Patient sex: F
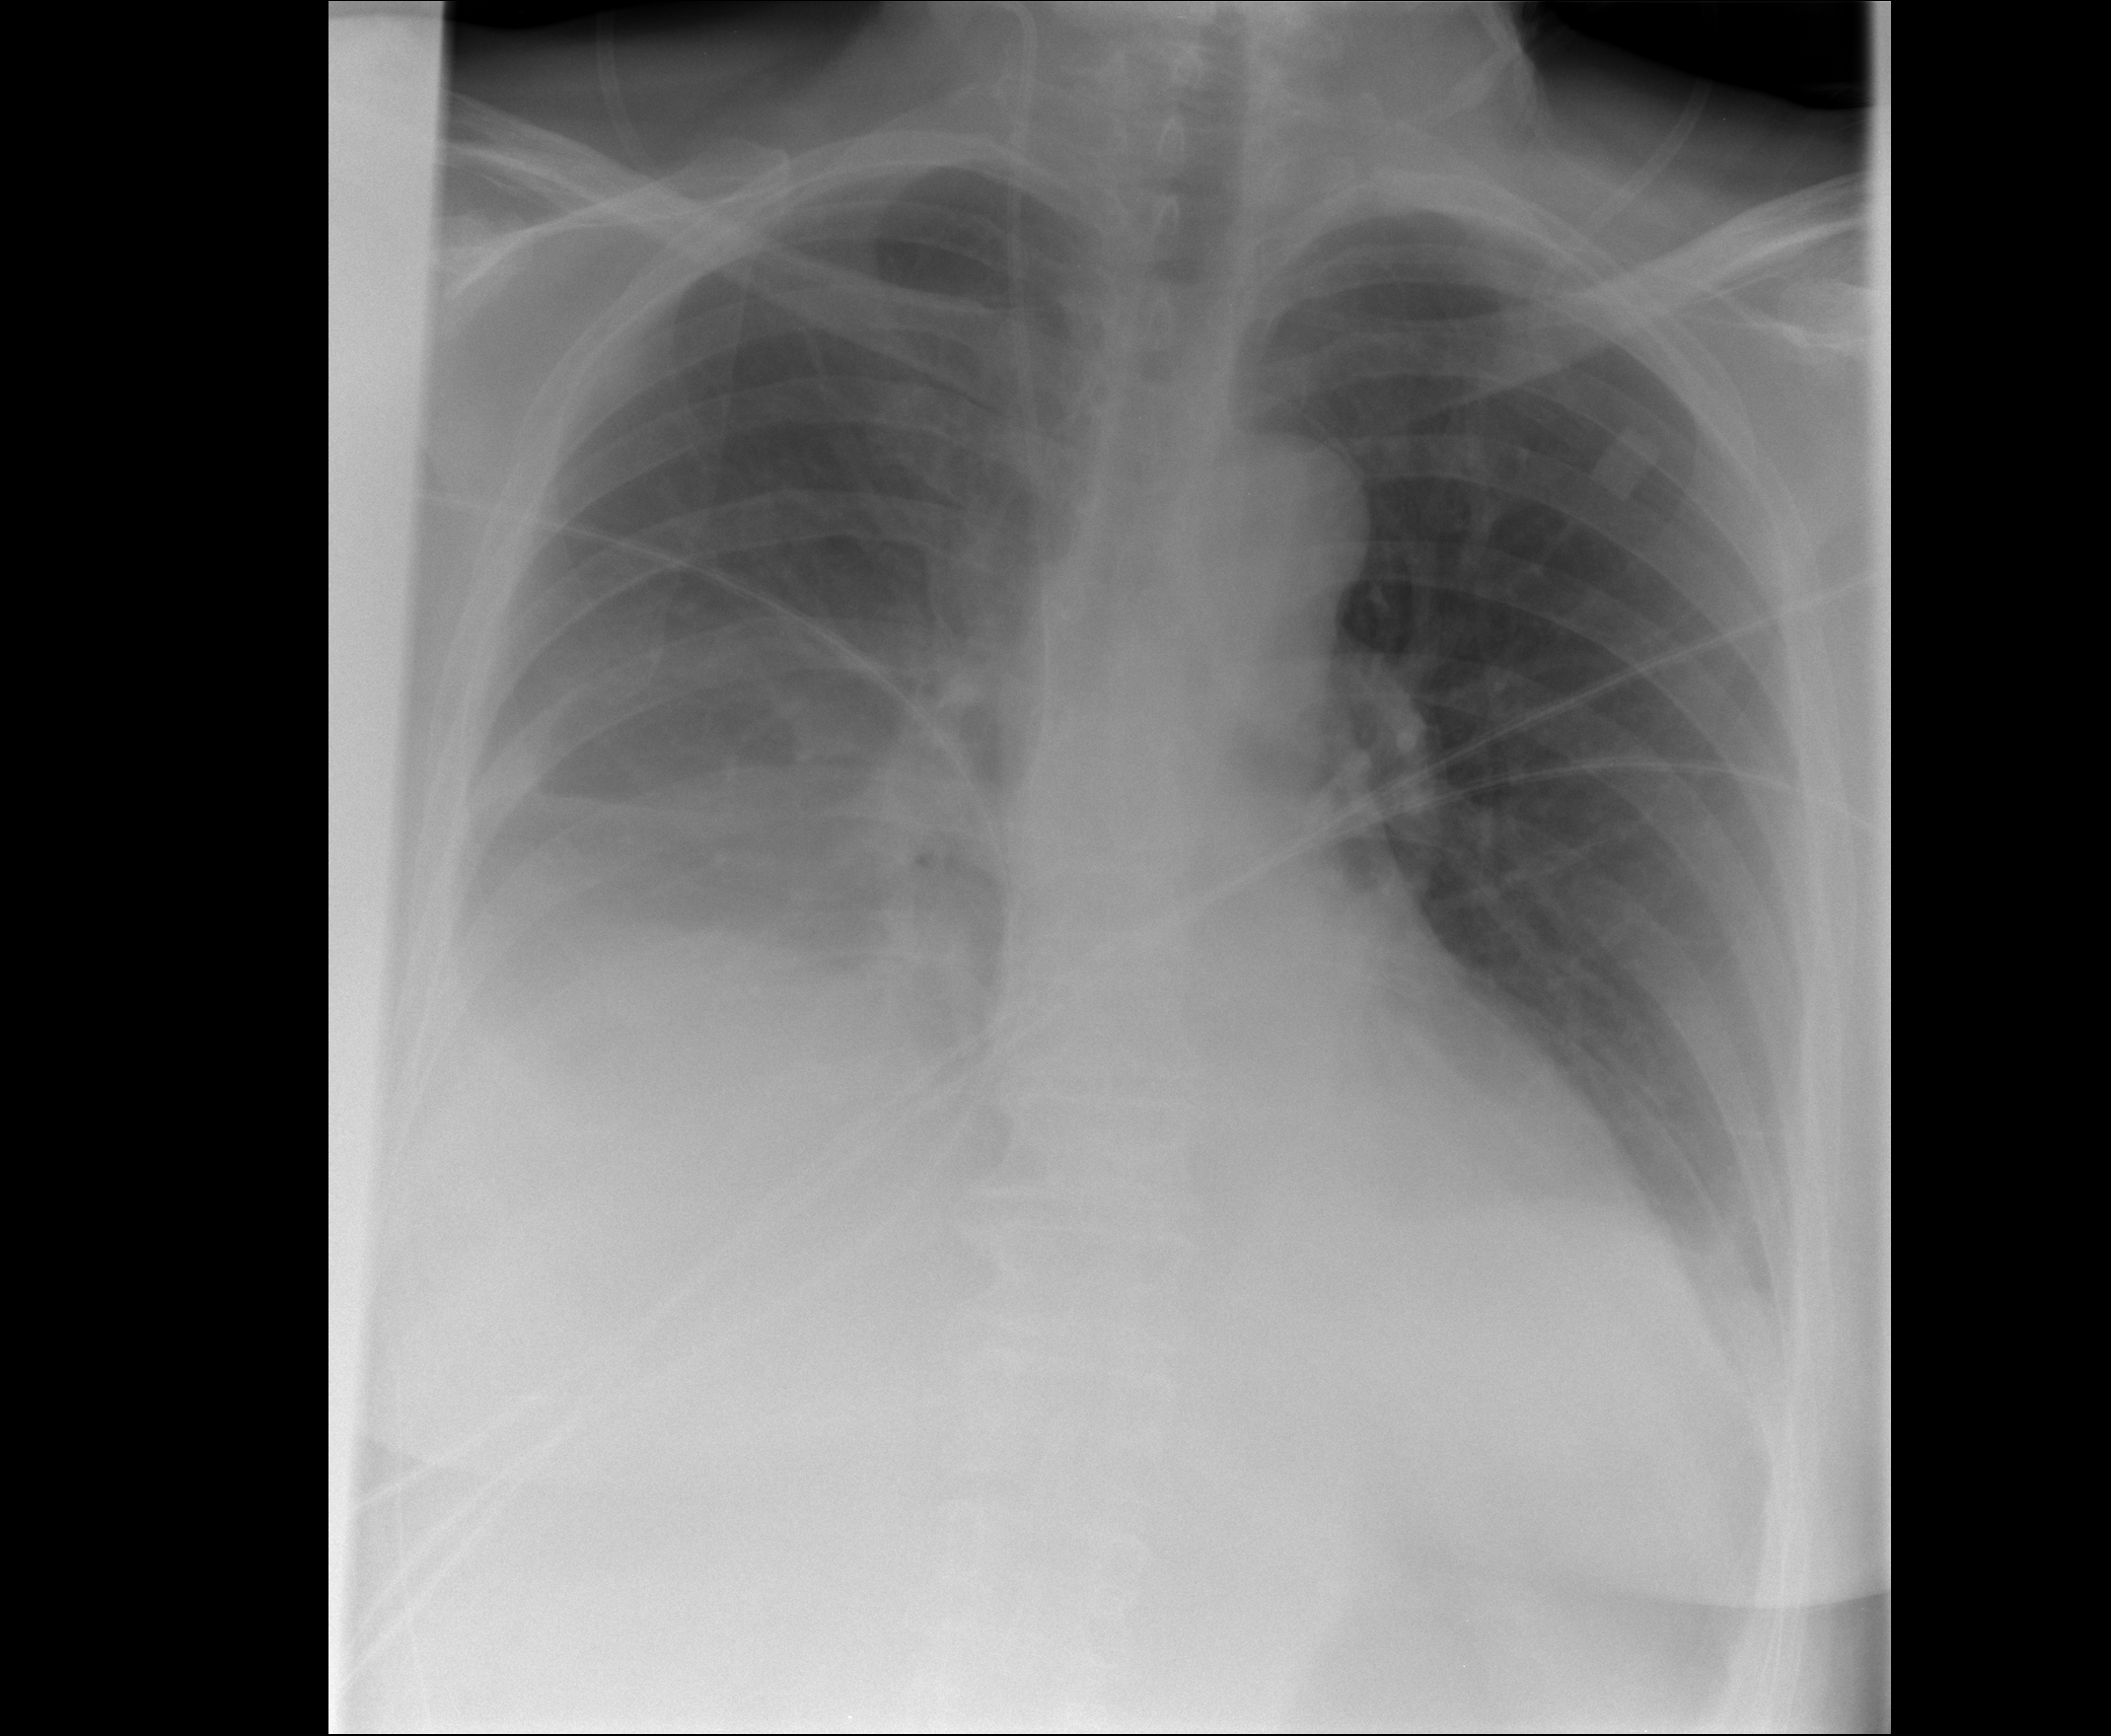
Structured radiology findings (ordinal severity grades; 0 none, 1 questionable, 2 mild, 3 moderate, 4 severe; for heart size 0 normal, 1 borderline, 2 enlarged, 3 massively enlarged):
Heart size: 0
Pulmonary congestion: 0
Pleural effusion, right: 2
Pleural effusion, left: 0
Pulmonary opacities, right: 0
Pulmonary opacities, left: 0
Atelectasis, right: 2
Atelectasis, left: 0